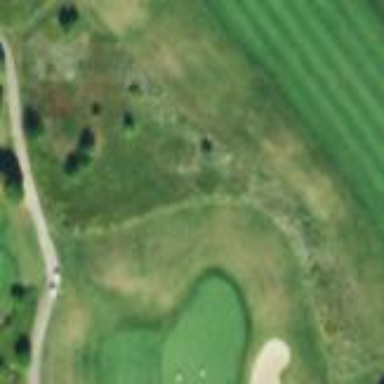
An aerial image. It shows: Rough grassy area used for golf.